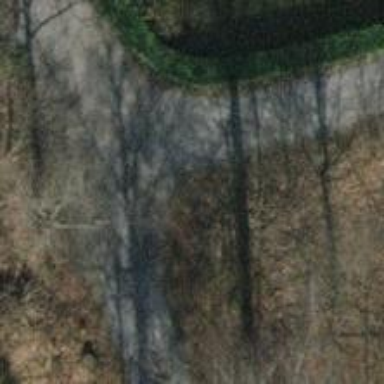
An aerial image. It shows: Residential road.